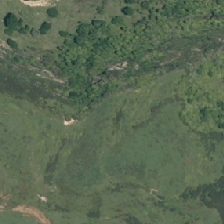
Land cover: high_producing_grassland